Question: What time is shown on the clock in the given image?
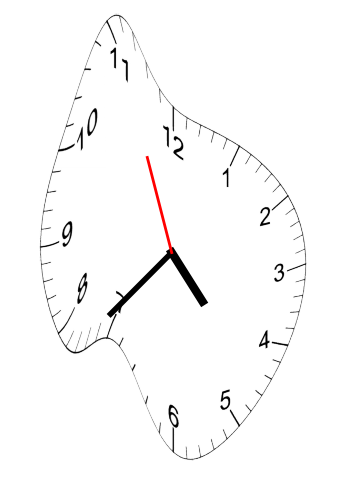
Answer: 04:36:56